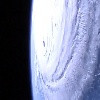
Label: cloud